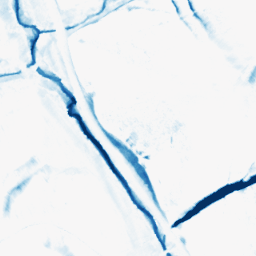
Category: morphological
Decomposition family: morphological_diamond
Decomposition parameters: operation: closing
radius: 10
Upsampling method: bilinear
Upsampling parameters: scale: 4
Upsampling scale: 4